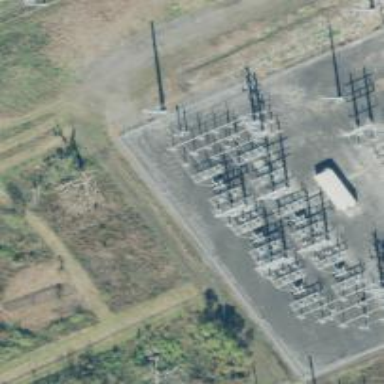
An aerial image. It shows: Switch used for power control.